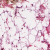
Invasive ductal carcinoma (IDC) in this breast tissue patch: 0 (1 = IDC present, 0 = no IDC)